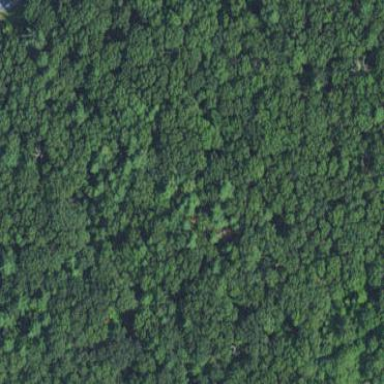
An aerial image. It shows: Woodland with needle-leaved trees.